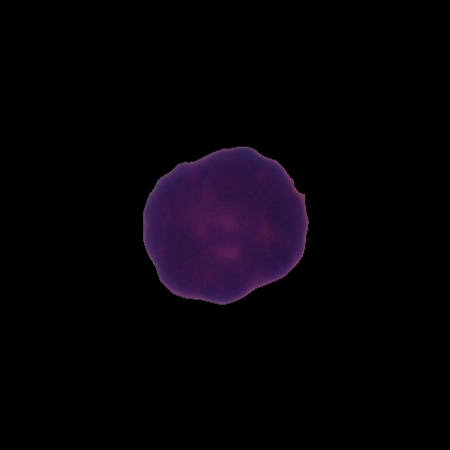
Label: healthy